Question: Is there any way possible to use UIViewAnimationTransitionCurl in left and right directions? I'm looking for something similar to the Contacts app:

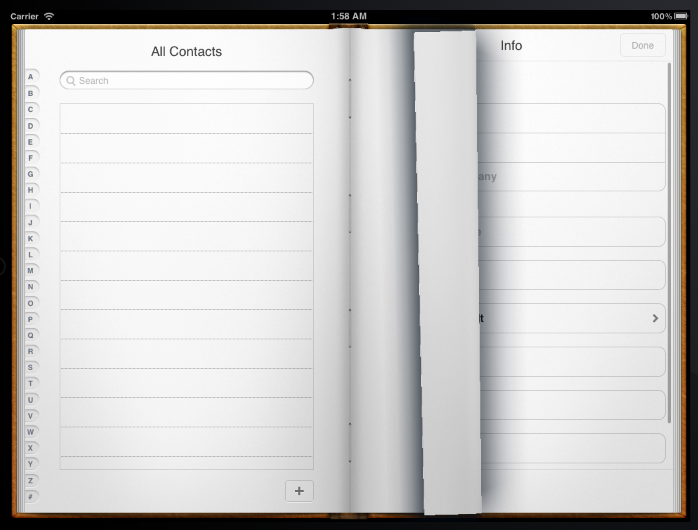
Answer: If you are targetting iOS 5, use <URL> describe how to use it.